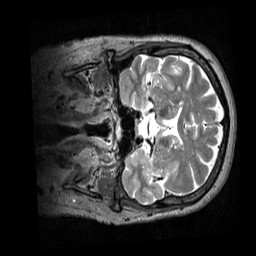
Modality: T2w
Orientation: coronal
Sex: female
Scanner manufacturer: siemens
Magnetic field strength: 3 T
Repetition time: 3.2 s
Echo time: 0.409 s